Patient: sex M, age 68
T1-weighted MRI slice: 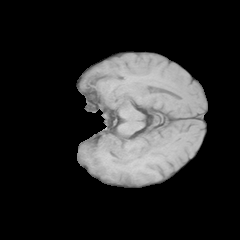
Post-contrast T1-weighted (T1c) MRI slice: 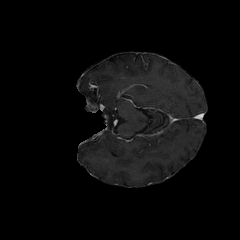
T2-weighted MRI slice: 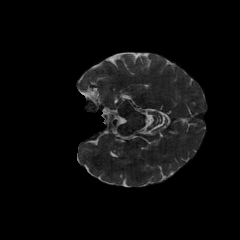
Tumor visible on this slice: no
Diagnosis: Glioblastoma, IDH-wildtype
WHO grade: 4